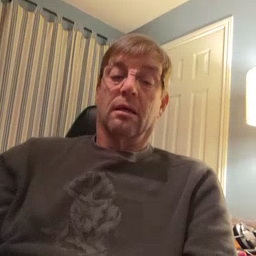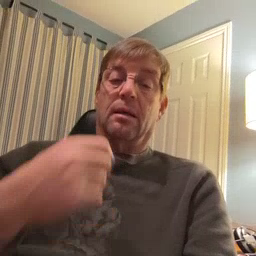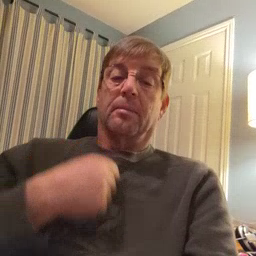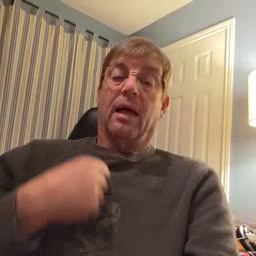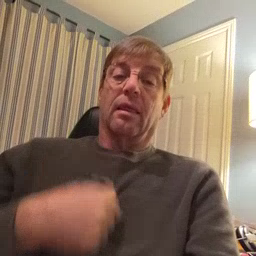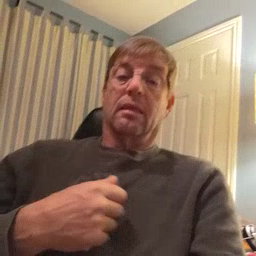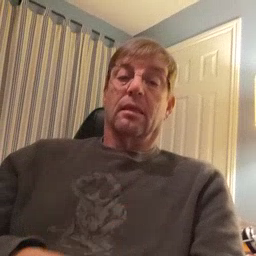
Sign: bath